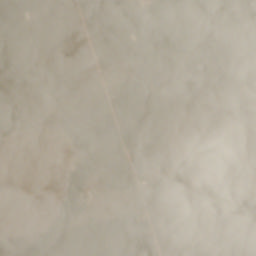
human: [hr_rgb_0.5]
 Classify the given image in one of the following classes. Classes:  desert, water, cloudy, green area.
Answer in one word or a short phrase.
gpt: cloudy